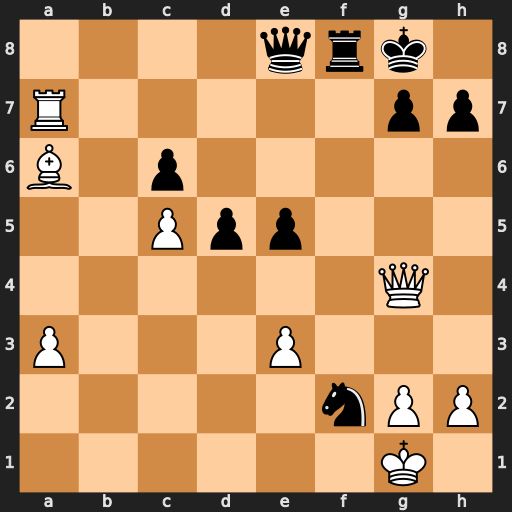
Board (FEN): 4qrk1/R5pp/B1p5/2Ppp3/6Q1/P3P3/5nPP/6K1
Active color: w
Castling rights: -
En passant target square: -
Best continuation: Qxg7#